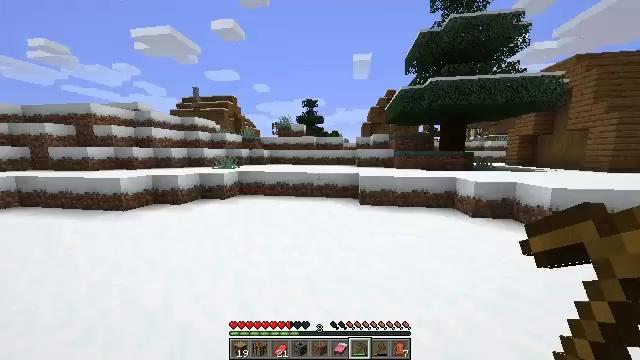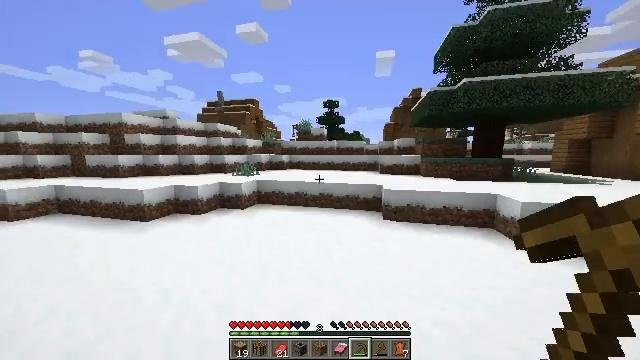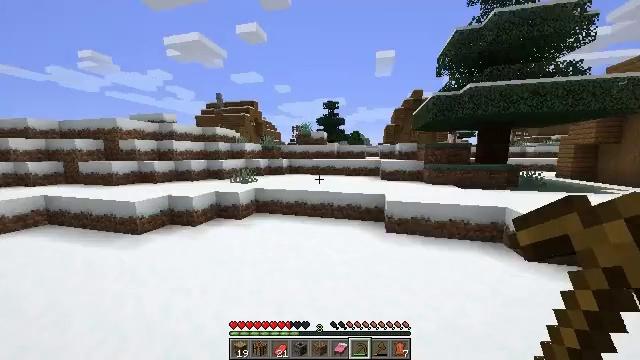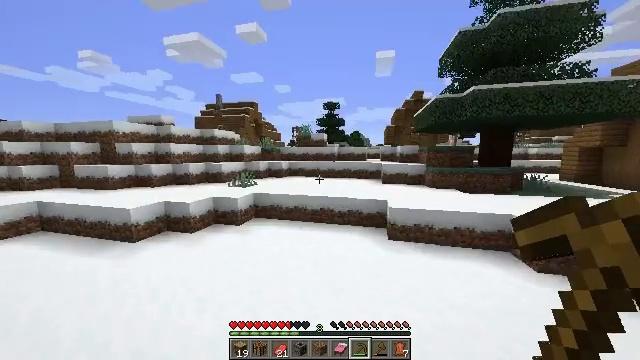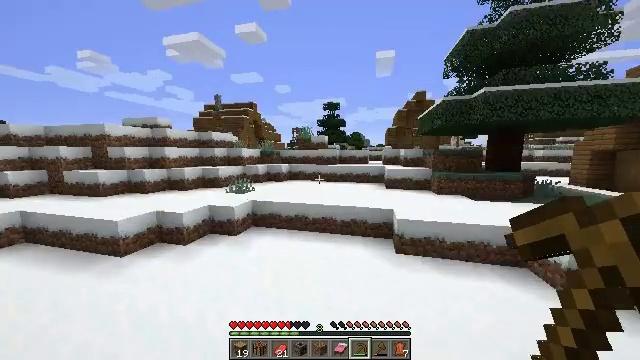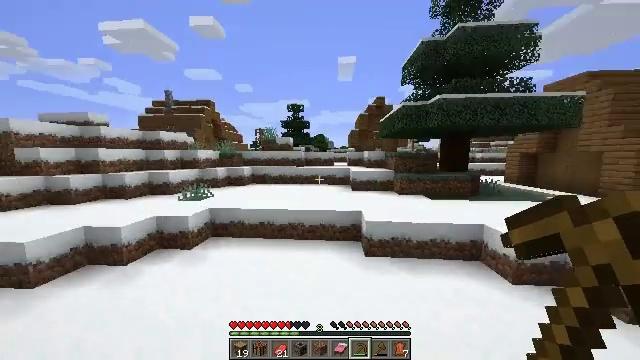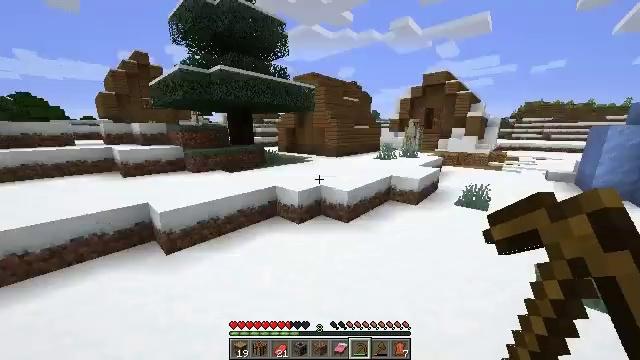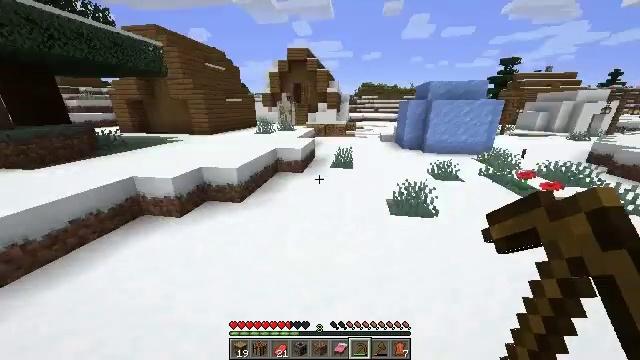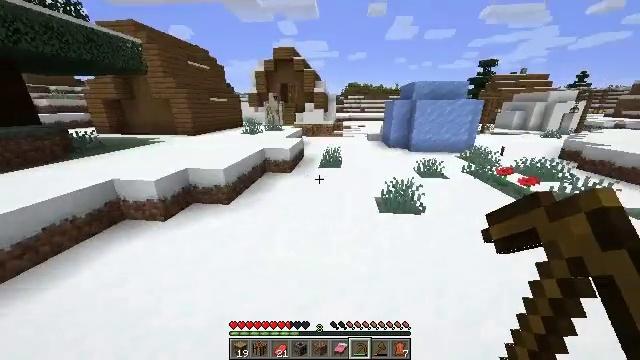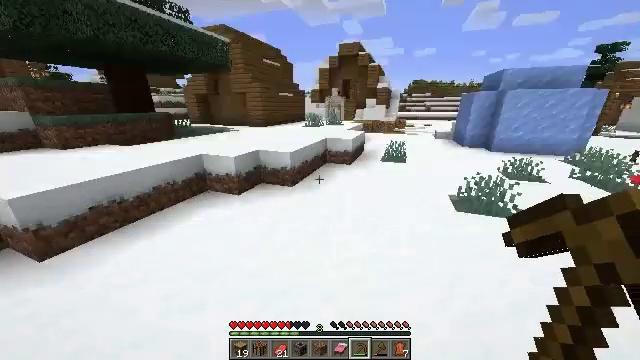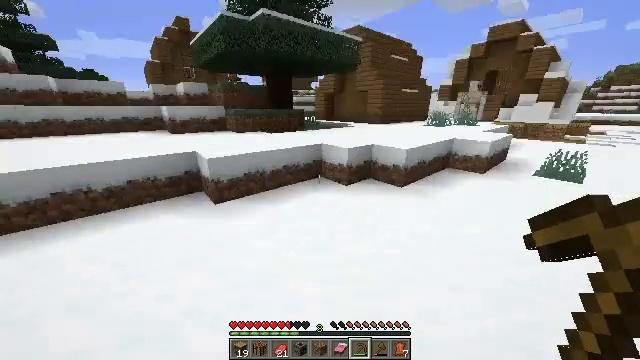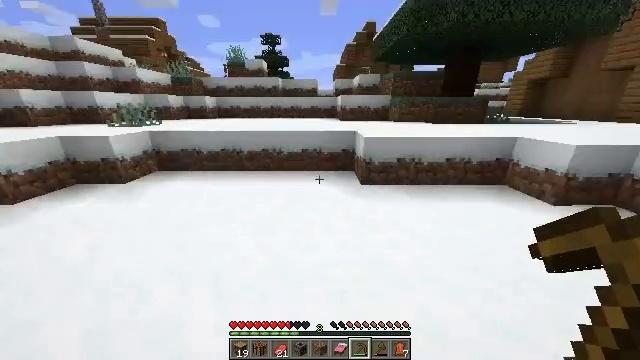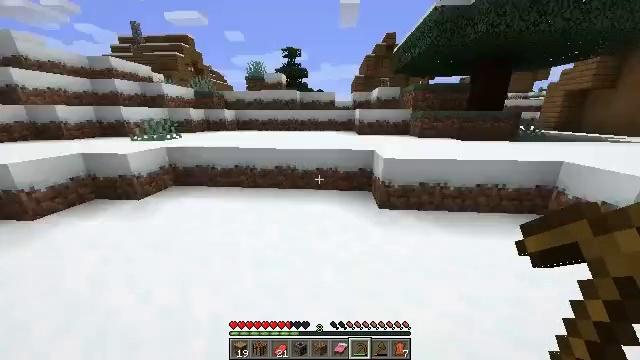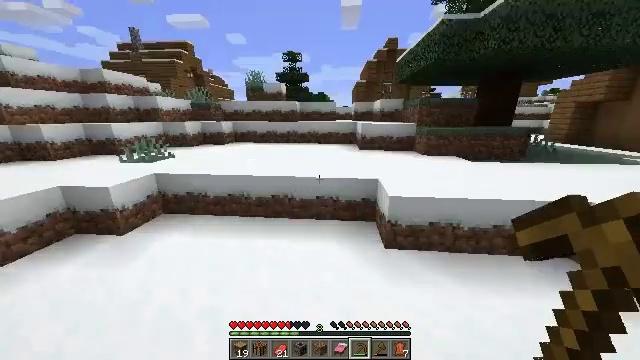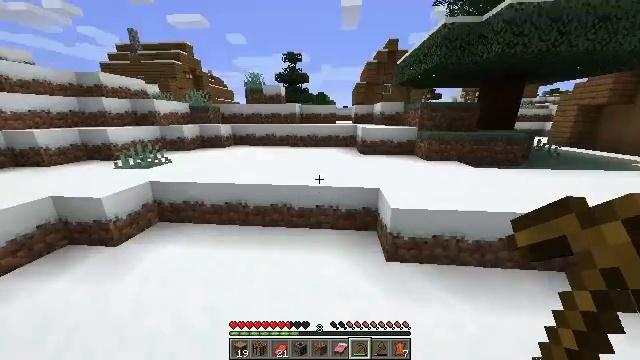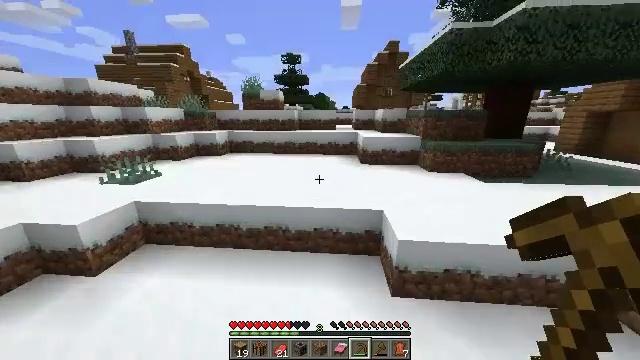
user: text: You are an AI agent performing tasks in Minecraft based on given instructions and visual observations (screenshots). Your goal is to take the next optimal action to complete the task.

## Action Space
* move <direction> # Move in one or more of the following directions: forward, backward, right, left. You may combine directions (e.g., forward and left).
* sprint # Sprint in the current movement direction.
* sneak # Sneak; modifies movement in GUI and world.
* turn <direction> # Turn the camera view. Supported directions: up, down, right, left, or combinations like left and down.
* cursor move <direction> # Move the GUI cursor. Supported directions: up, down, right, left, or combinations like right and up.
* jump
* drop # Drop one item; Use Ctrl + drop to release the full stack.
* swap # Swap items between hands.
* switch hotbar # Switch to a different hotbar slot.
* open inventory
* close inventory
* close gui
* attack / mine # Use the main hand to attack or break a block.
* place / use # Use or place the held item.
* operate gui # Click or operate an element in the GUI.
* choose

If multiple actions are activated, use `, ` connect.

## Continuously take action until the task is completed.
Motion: motion action
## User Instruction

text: Break the lantern to collect it.
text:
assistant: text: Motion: move forward and move left, turn left, jump
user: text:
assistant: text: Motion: move forward and move left, jump
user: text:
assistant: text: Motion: move forward and move left, jump
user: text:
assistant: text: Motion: move forward and move left, jump
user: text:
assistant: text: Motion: move forward, turn right, jump
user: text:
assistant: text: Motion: move forward, turn right and down, jump
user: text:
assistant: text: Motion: move forward, turn right and down, jump
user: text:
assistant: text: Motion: move forward, turn right, jump
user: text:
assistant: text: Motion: move forward, turn left, jump
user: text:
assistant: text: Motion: move forward, turn left, jump
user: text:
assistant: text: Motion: move forward, turn left, jump
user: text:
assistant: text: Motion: move forward, turn left and up, jump
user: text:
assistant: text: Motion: move forward, jump
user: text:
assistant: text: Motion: move forward, jump
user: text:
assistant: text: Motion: move forward, jump
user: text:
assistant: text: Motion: move forward, jump
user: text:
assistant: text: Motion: move forward, jump
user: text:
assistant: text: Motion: move forward, jump
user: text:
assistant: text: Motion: move forward, turn left
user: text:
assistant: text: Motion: move forward, turn left
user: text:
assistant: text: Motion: move forward, turn left, jump
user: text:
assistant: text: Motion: move forward, turn left, jump
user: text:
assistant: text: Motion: move forward, jump
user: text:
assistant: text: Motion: move forward, jump
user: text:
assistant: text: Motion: move forward, jump
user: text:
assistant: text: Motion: move forward, jump
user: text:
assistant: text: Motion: move forward, turn up, jump
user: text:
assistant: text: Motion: move forward
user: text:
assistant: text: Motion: move forward, turn right and up
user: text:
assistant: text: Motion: move forward, turn right and up